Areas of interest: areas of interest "Chengdu Centurial City New International Convention and Exhibition Center"
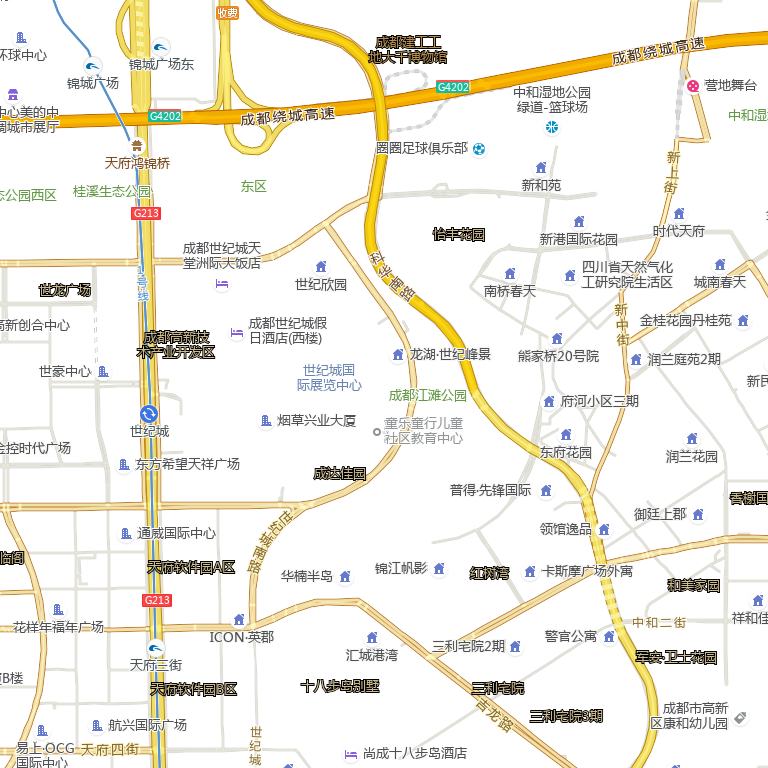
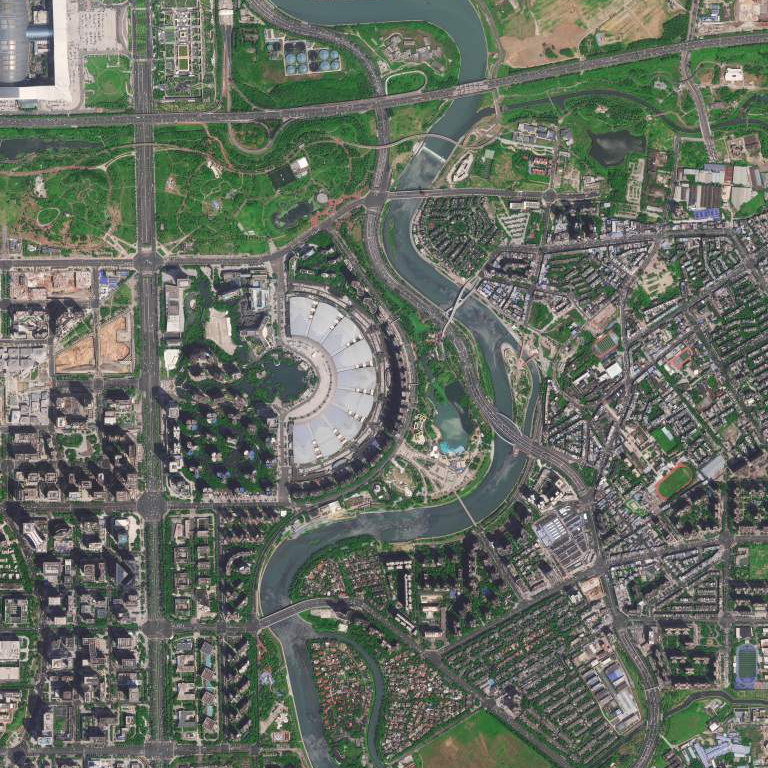